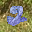
Label: 2